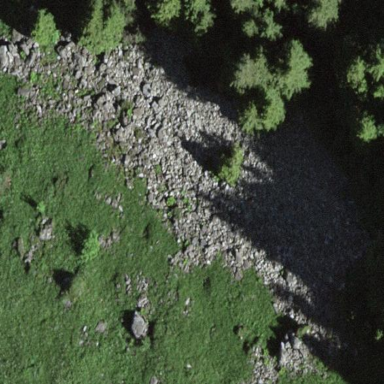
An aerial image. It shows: Natural scree.